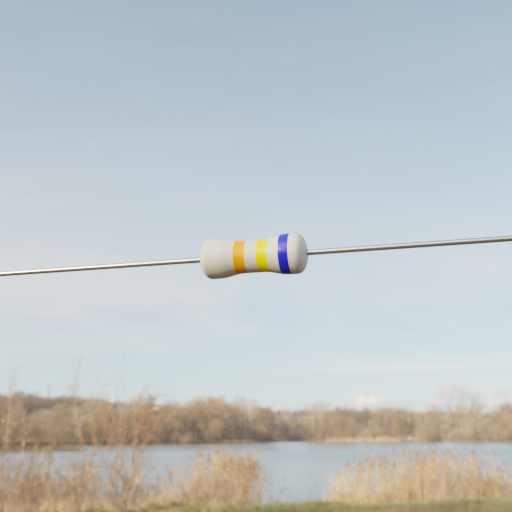
Resistor colour bands (in order): orange, yellow, blue